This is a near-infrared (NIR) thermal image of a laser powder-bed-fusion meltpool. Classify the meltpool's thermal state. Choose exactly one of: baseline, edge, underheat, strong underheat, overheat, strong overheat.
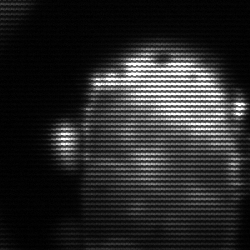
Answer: baseline